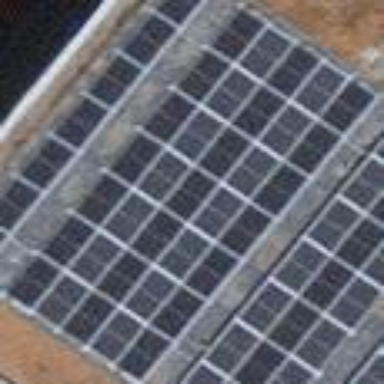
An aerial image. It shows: Solar power generator.